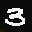
Label: 3